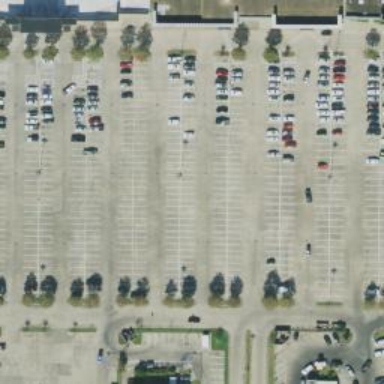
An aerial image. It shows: Parking space is available.